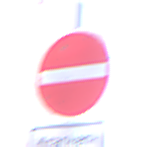
Verkehrszeichen: VerbotDerEinfahrt
Zusatzzeichen unten: BesondereFahrzeugeUndTransportgueter4
Umgebung: Outdoor, Urban
Tageszeit: SunriseSunset
Wetter: Clear
Licht: Natural
Jahreszeit: NotSpecified
Kontrast: MediumContrast